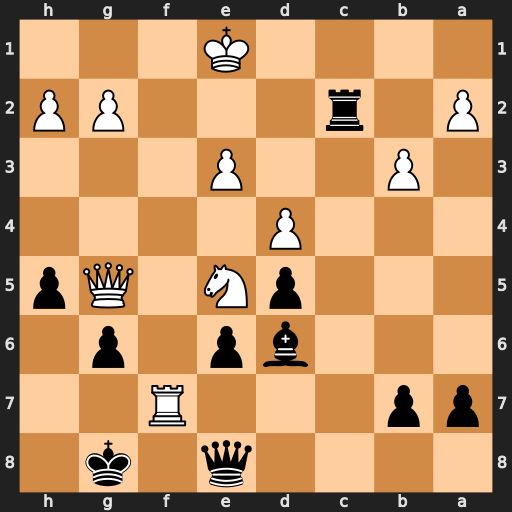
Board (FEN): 4q1k1/pp3R2/3bp1p1/3pN1Qp/3P4/1P2P3/P1r3PP/4K3
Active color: b
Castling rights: -
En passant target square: -
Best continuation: Bb4+ Kf1 Qb5+